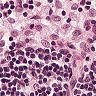
Metastatic tissue present: no